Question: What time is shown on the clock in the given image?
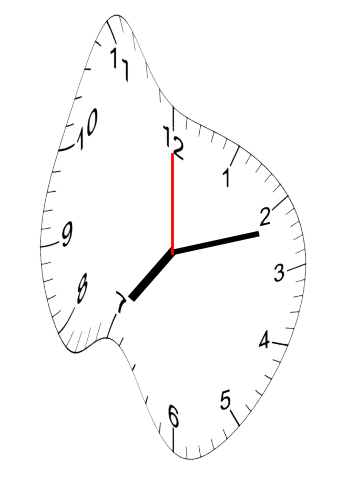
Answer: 07:12:00